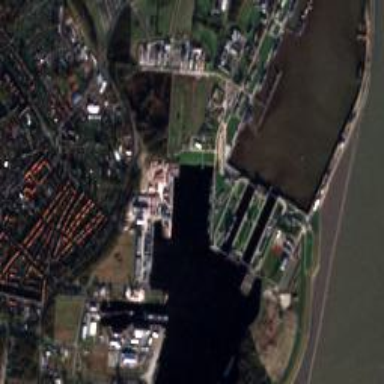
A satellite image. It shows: Man-made quay.